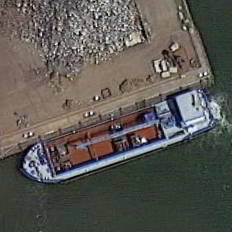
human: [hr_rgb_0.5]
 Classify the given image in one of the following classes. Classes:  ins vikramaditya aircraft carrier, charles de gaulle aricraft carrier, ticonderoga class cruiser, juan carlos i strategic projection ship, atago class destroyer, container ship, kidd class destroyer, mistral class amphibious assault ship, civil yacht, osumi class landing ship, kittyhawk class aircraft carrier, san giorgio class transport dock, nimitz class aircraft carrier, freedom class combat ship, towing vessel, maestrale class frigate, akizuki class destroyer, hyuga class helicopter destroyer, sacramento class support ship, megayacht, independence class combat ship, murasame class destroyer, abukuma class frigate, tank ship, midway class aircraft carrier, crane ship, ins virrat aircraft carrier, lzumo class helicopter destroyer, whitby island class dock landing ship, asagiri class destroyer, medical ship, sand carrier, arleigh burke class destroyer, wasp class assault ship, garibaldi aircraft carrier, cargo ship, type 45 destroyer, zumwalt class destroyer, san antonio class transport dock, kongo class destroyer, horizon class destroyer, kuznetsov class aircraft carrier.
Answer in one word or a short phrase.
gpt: Cargo ship